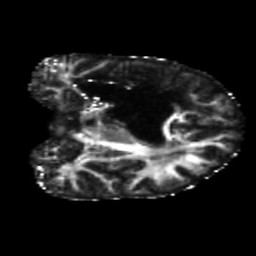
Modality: FA
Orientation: coronal
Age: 31
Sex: female
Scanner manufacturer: siemens
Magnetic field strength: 3 T
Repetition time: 5.47 s
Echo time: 0.0854 s